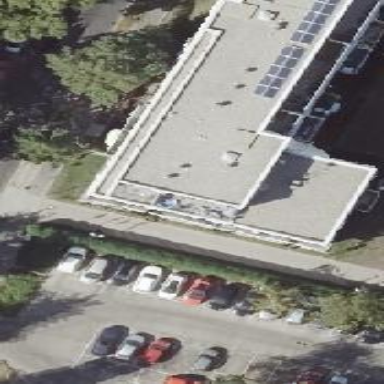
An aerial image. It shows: Part of building.